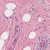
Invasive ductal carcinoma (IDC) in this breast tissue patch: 0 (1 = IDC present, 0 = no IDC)